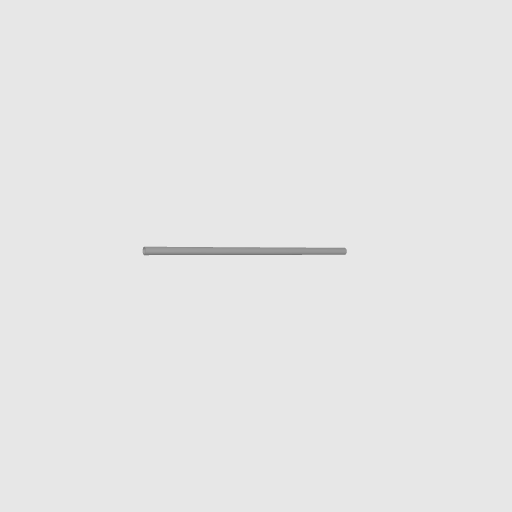
Part: AluminumTube8ID10OD300